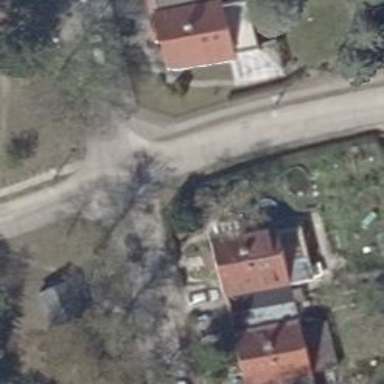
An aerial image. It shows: Residential road with concrete plates surface.